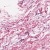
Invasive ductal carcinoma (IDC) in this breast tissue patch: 0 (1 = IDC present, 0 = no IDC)